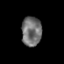
Tissue: prostate
Cell type: T cells
Senescence score: 0.2668
Nuclear area (px): 577
Mean DAPI intensity: 112.95